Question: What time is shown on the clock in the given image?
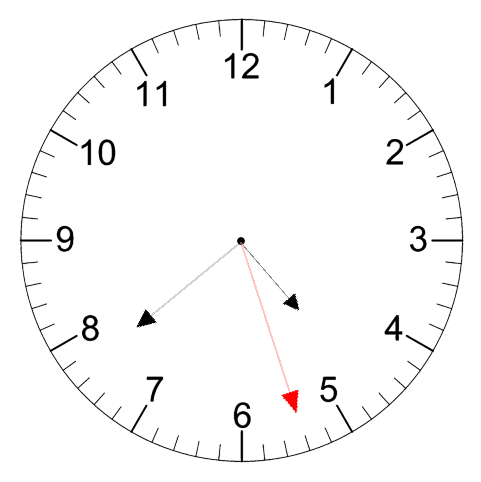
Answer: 04:38:27